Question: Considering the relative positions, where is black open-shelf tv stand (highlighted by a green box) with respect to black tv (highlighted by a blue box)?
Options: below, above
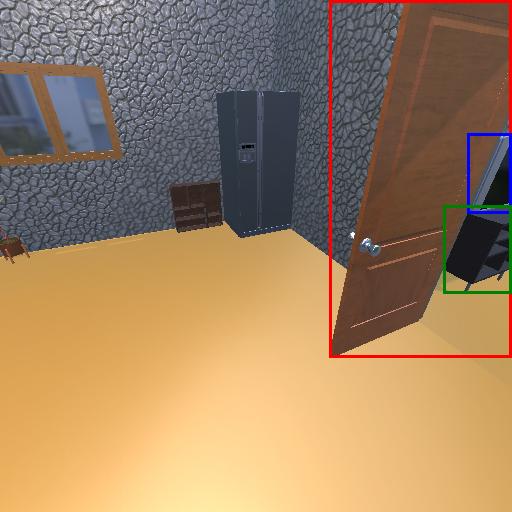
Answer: below